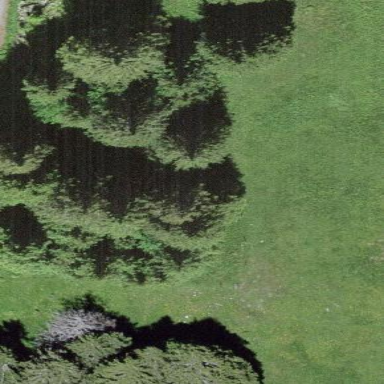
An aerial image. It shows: Forest area dominated by needle-leaved trees.